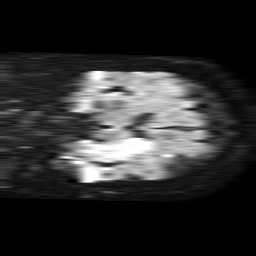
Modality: TRACE
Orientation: coronal
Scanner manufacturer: philips
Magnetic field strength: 1.5 T
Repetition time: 4.6 s
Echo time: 0.09059 s